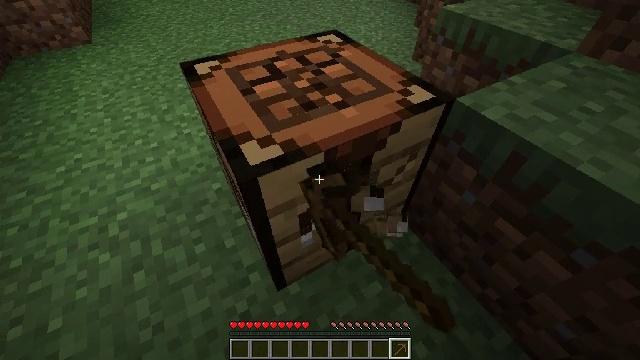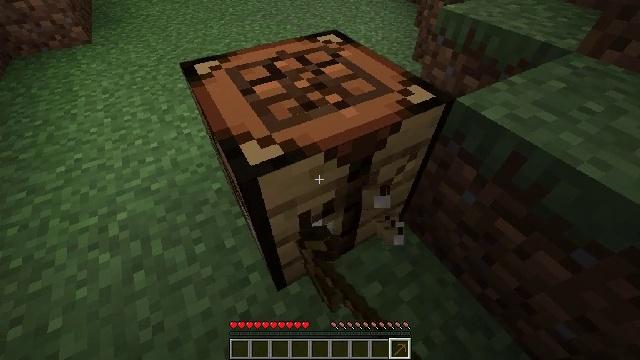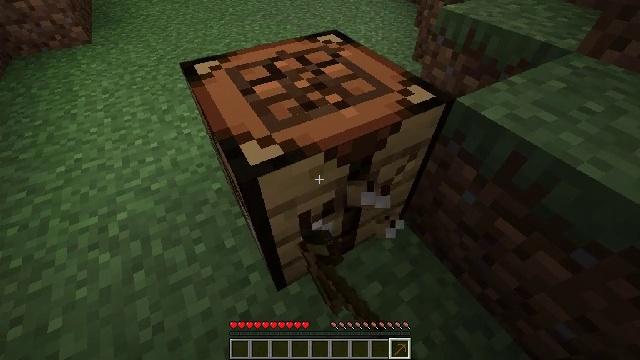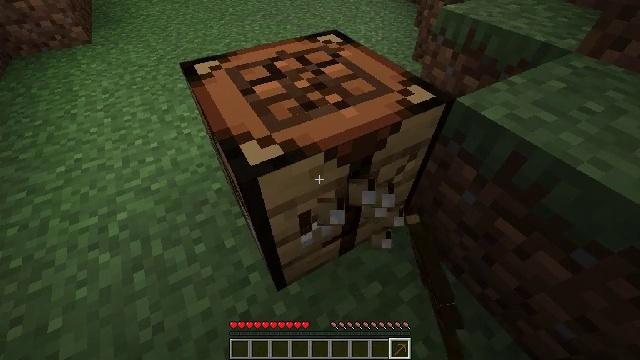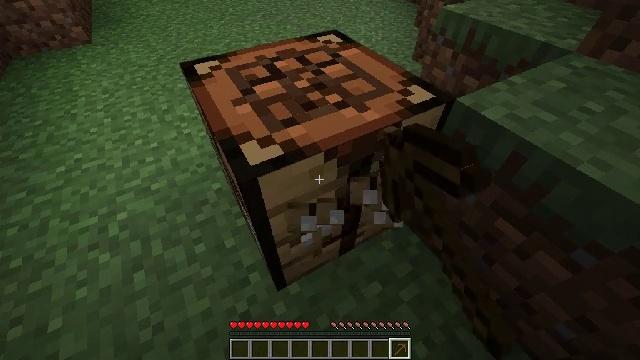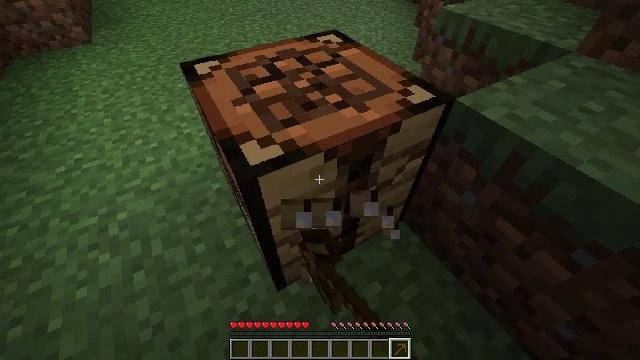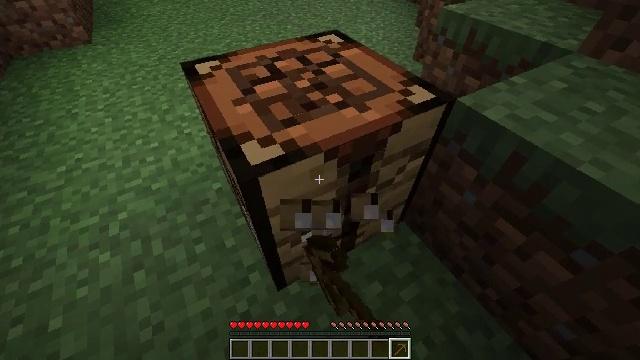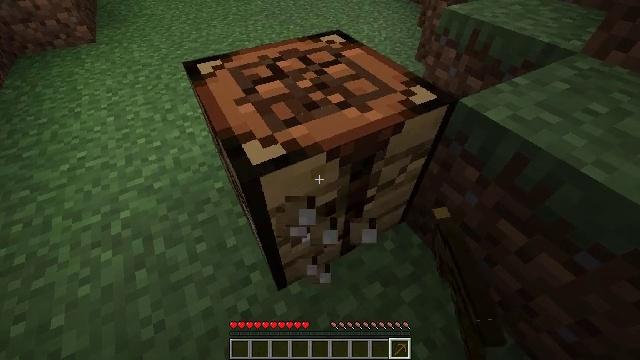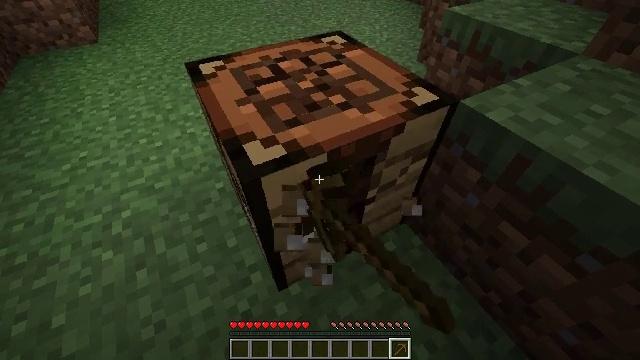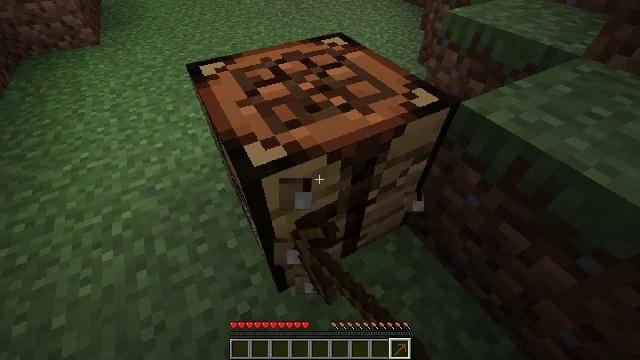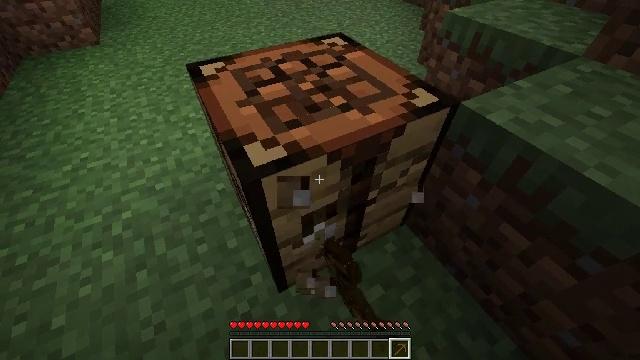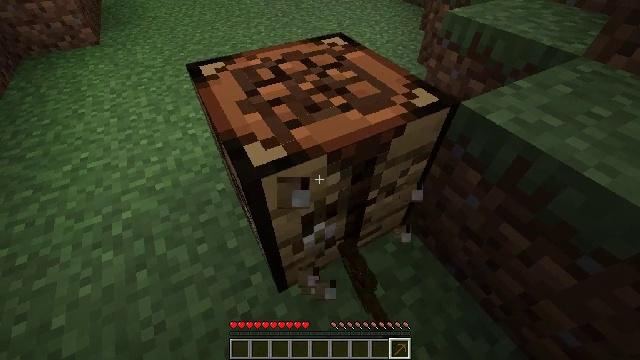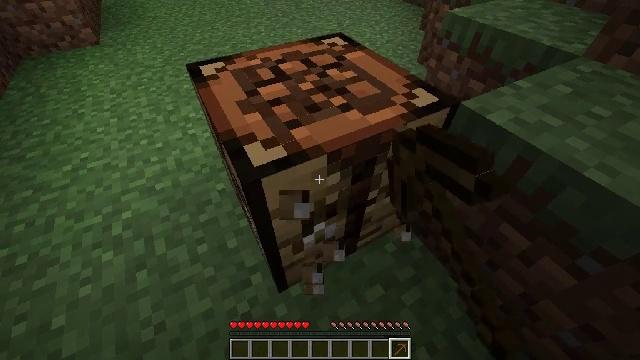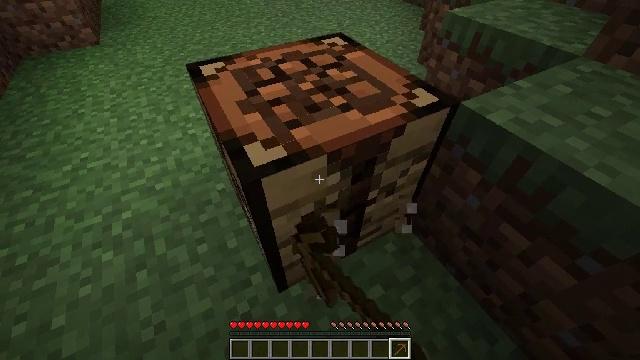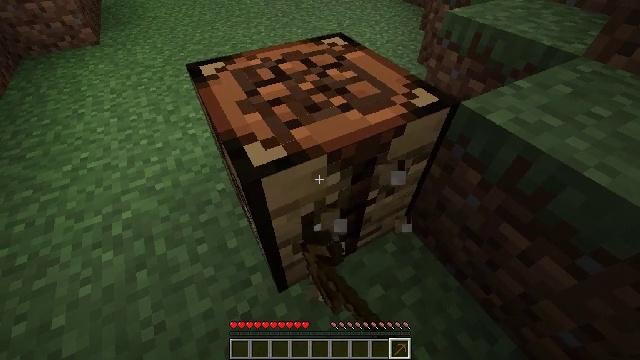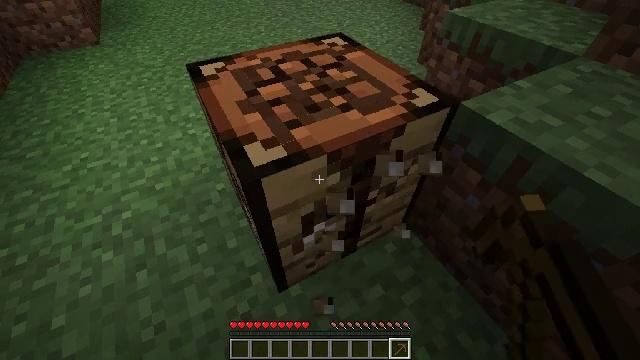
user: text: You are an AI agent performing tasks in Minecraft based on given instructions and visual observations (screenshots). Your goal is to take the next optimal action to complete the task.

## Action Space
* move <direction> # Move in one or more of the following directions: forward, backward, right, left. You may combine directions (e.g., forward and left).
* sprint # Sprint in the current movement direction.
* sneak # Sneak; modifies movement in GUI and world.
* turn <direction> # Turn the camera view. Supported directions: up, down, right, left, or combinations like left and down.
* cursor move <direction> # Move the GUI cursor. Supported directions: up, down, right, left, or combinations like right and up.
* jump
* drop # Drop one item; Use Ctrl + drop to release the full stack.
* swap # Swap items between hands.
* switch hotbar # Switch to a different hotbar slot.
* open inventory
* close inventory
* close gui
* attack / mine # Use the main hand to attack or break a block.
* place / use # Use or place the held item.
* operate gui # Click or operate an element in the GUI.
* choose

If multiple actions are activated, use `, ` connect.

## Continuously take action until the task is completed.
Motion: motion action
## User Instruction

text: Put back the crafting table.
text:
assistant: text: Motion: attack / mine
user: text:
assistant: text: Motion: attack / mine
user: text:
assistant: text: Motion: attack / mine
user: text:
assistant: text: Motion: attack / mine
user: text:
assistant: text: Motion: attack / mine
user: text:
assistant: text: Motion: attack / mine
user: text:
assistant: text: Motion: attack / mine
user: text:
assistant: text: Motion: attack / mine
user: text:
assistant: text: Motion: attack / mine
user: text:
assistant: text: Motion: attack / mine
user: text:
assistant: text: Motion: attack / mine
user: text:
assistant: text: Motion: attack / mine
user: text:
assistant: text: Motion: attack / mine
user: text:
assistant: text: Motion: attack / mine
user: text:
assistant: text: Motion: attack / mine
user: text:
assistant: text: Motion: attack / mine
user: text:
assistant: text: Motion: attack / mine
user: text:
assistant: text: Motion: attack / mine
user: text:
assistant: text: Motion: attack / mine
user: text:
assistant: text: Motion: attack / mine
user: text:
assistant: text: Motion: attack / mine
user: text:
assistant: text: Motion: attack / mine
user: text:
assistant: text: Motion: attack / mine
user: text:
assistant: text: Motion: attack / mine
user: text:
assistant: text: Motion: attack / mine
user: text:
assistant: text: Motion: attack / mine
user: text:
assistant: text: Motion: attack / mine
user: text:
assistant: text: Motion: attack / mine
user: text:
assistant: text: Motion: attack / mine
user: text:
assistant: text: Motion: attack / mine